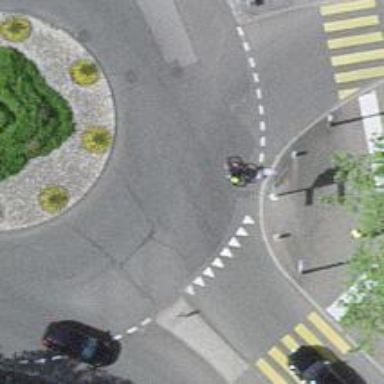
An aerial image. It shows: Secondary road with asphalt surface. The road has designated cycle lane on the left and sidewalk.